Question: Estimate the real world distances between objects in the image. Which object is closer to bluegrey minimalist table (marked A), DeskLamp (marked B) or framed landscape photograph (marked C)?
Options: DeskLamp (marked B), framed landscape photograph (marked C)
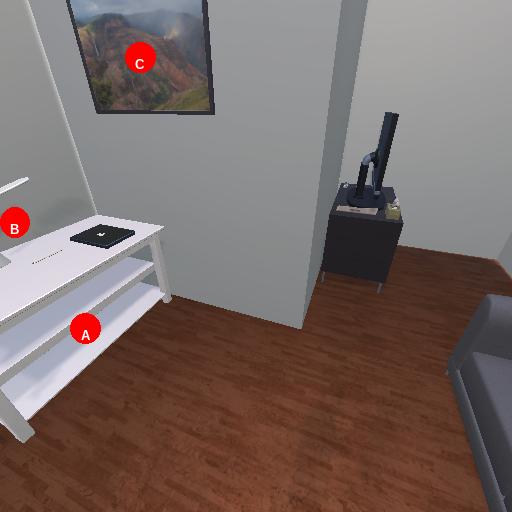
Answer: DeskLamp (marked B)